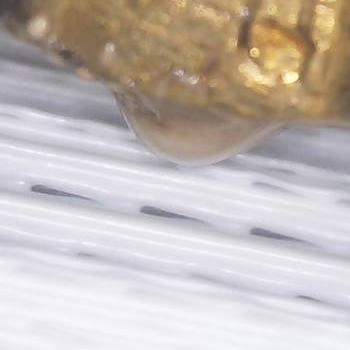
Flow rate: 49%